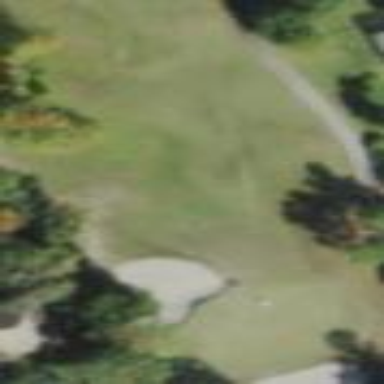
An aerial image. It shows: Scenic golf fairway.